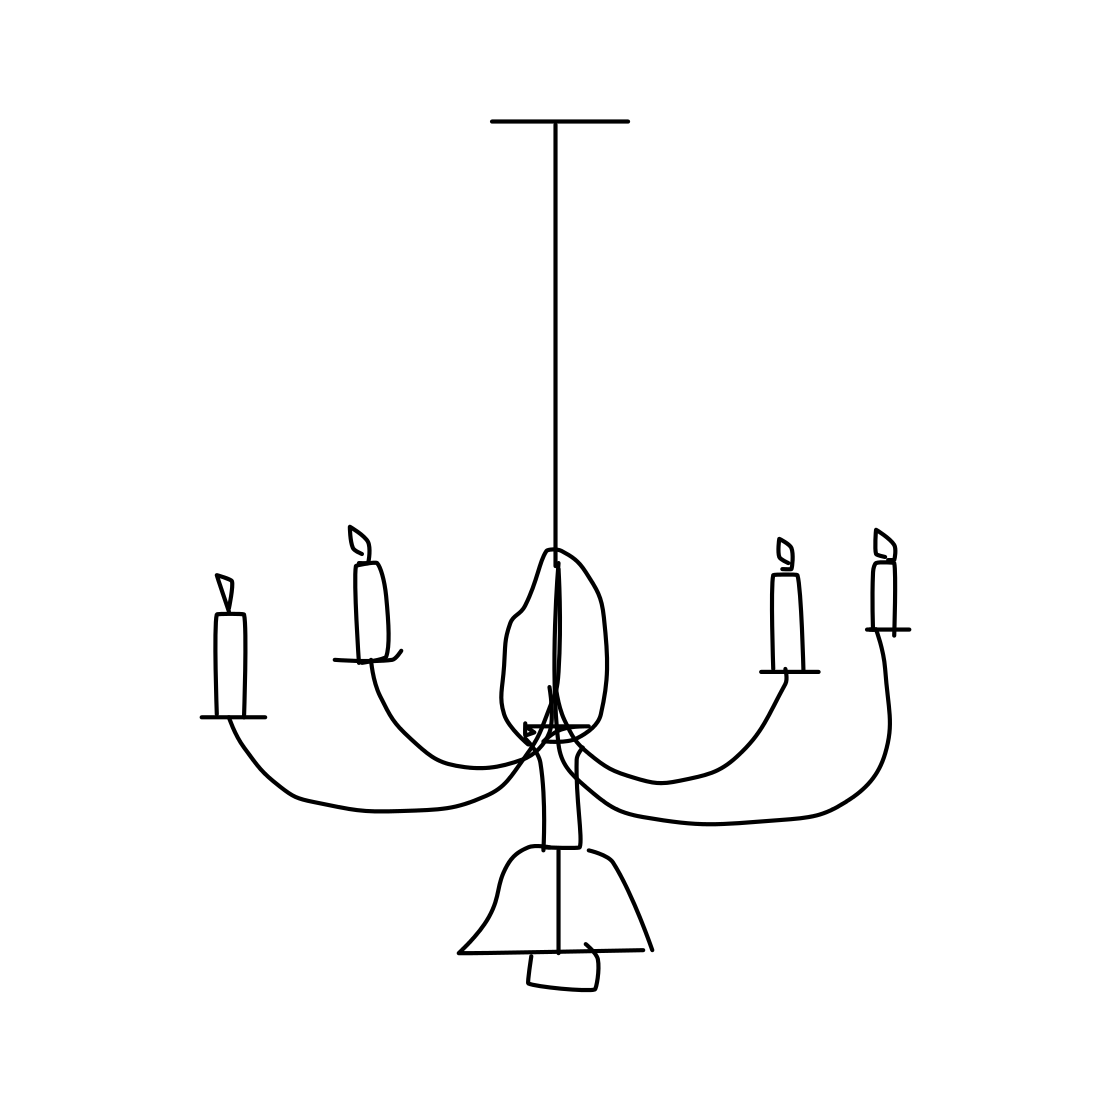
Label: chandelier